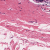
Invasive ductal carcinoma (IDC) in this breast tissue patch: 0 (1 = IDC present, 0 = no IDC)